Question: Detect the diagonal length of the red line, where the side length of each grid square is 0.5. The result should be rounded to one decimal place.
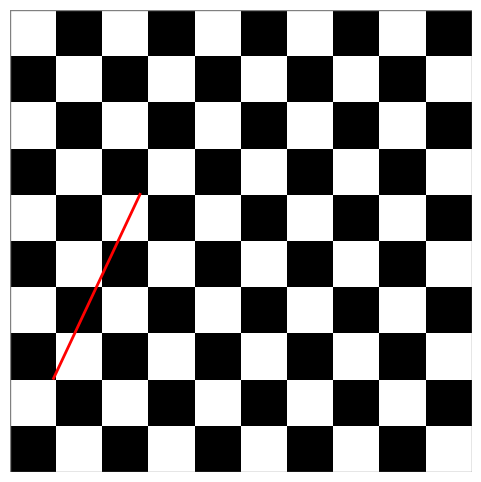
Answer: 2.2